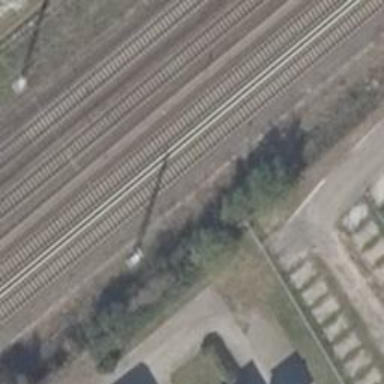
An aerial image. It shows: Milestone along the railway track with catenary mast.